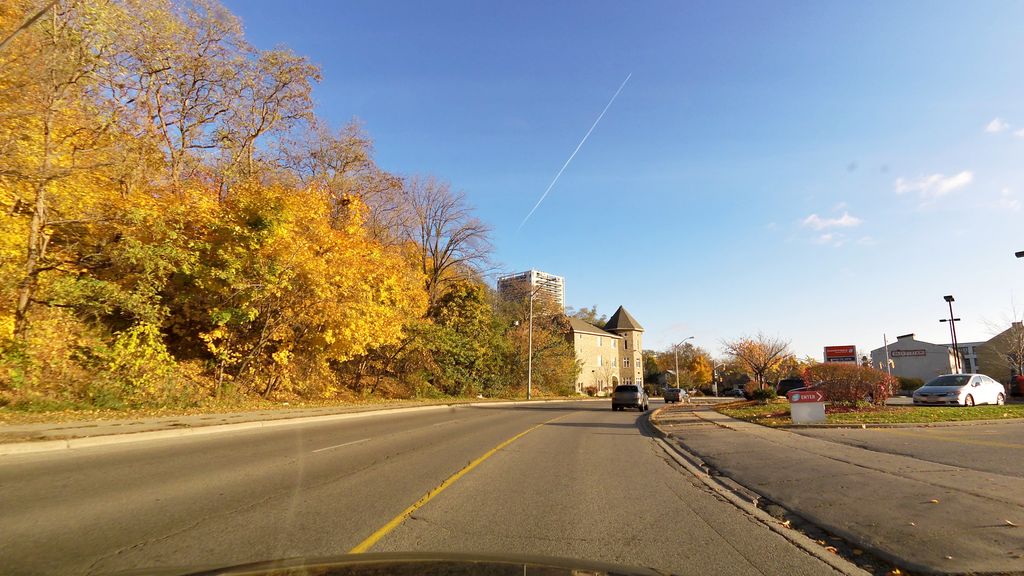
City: kitchener-waterloo